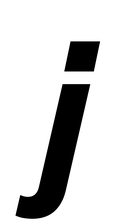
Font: InstrumentSans-Italic_Bold_Italic